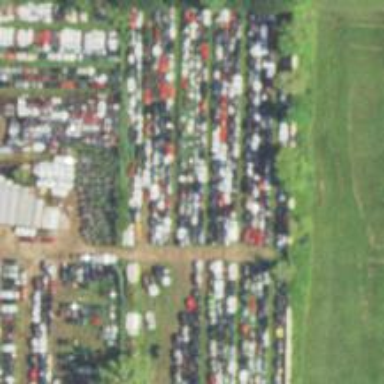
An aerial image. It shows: Industrial area designated as auto wrecker yard.